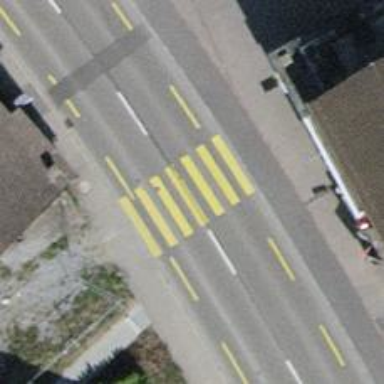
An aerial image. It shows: Crossing on the road.